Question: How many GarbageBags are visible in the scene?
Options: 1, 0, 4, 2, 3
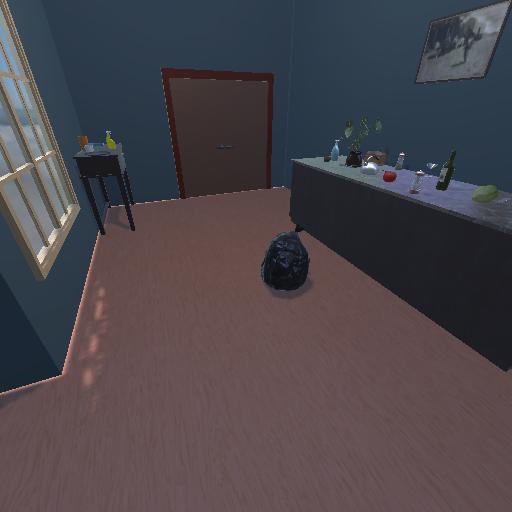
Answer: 1